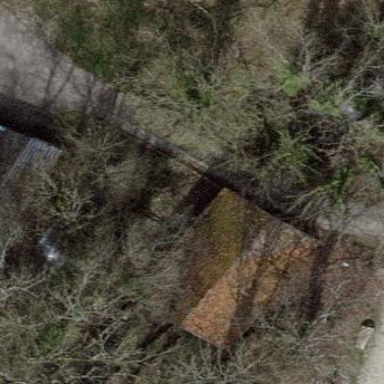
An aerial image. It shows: Shed.